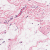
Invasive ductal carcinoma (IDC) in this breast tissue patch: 0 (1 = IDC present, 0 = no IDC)